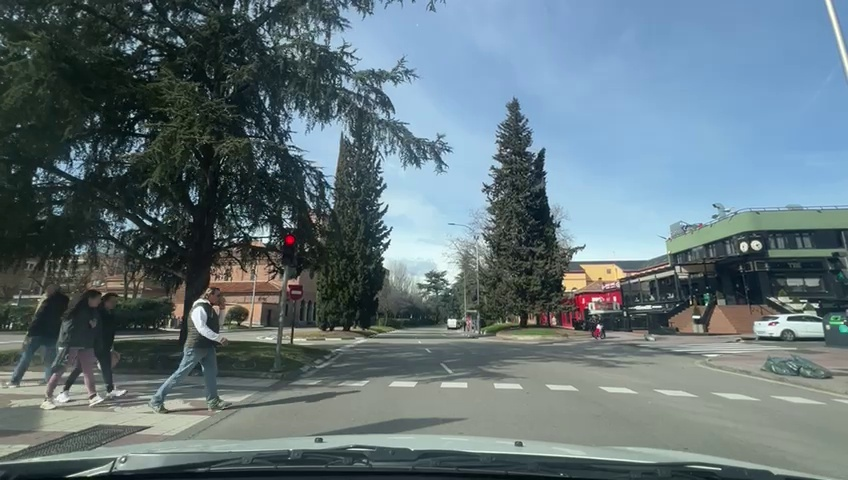
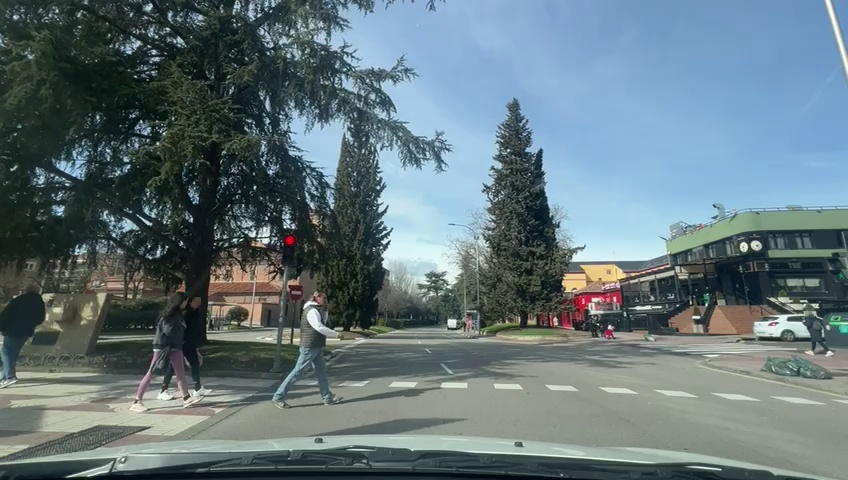
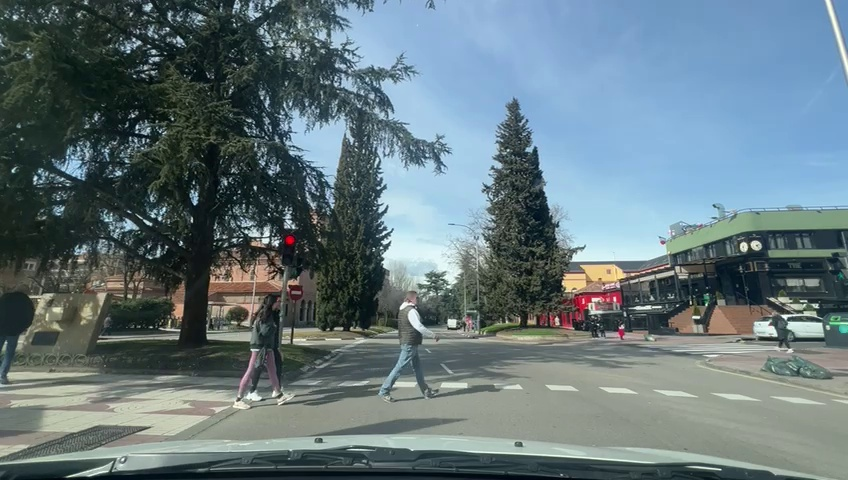
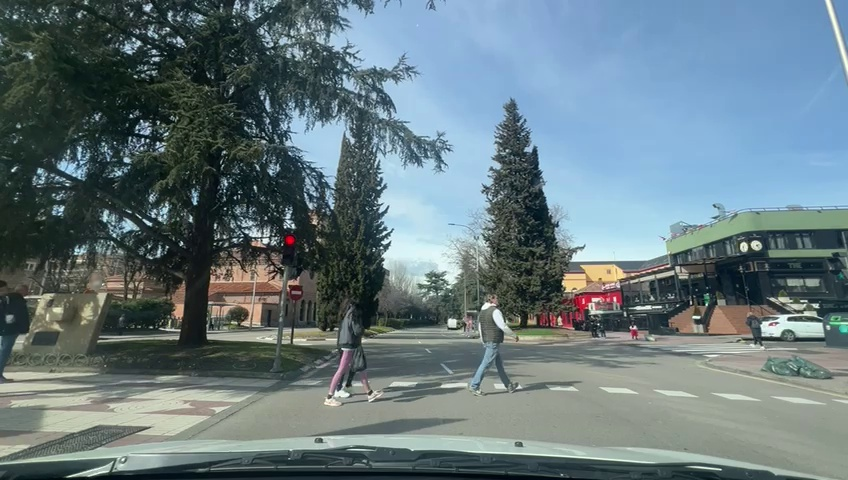
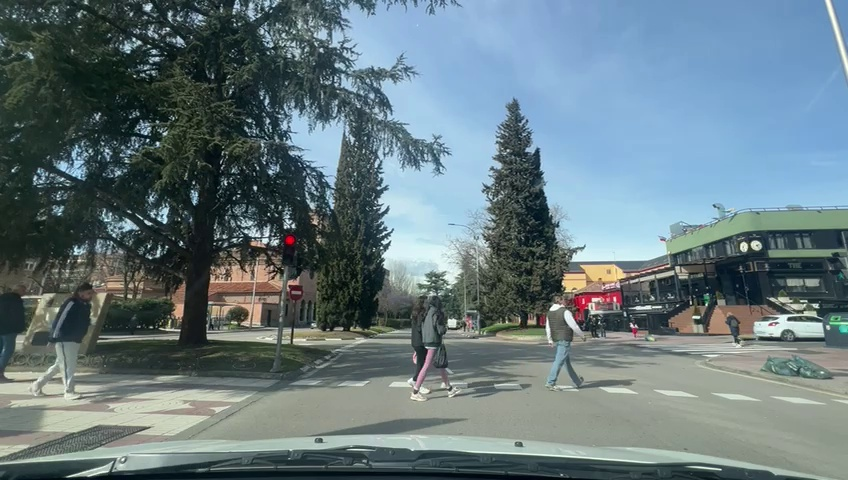
Situation: Crossing object
Question: Is there any discontinuity in the ego lane ahead?
Answer: Yes
Reasoning: Ego is standing in front of a cross section with no lanes in the road